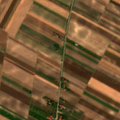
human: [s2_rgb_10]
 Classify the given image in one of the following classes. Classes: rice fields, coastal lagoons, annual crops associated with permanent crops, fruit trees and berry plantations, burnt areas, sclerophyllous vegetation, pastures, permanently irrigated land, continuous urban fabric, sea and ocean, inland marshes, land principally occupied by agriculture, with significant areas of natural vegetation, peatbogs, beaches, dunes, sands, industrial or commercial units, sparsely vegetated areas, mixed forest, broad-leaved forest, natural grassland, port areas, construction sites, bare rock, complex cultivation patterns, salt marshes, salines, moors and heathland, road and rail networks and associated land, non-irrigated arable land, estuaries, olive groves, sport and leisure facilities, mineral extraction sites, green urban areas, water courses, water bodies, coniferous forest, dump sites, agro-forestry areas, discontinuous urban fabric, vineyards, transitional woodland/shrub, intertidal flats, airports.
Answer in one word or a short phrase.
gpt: discontinuous urban fabric, non-irrigated arable land